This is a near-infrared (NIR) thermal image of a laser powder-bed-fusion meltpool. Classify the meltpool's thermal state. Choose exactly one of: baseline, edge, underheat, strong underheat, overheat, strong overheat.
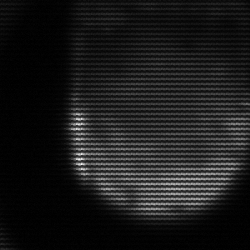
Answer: edge